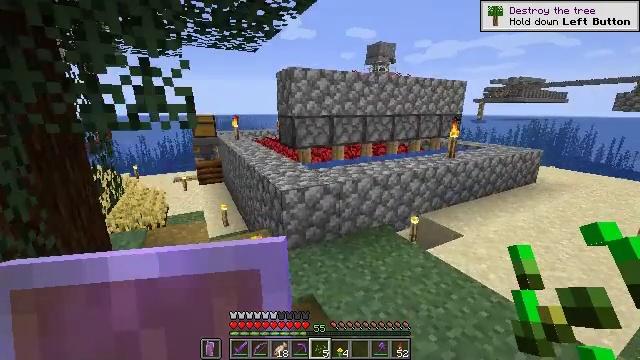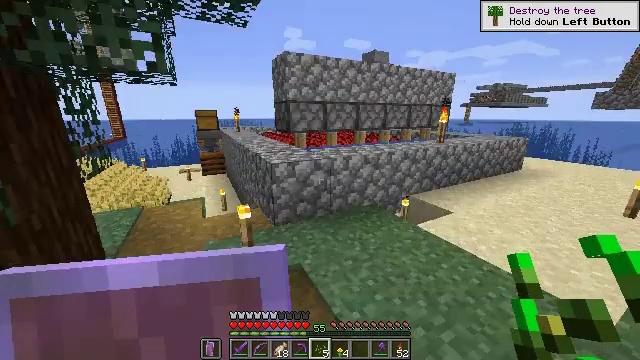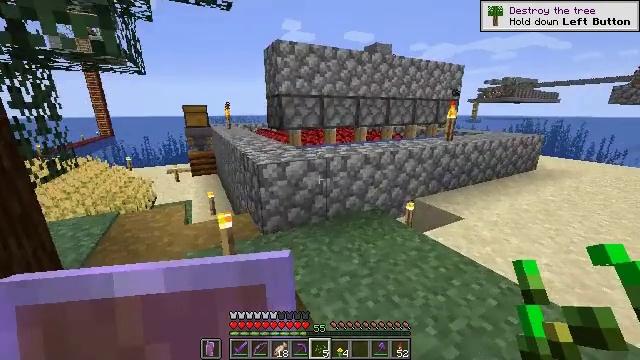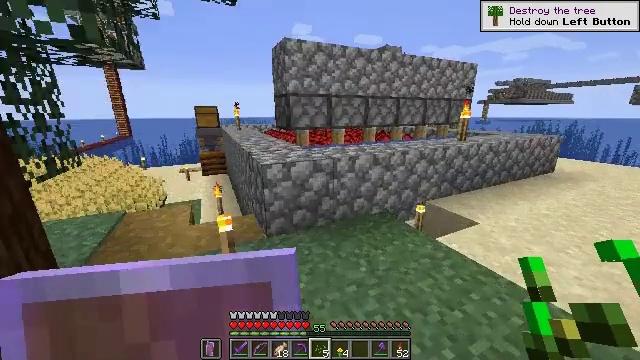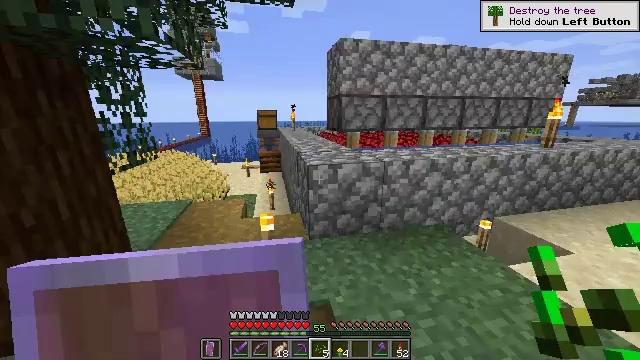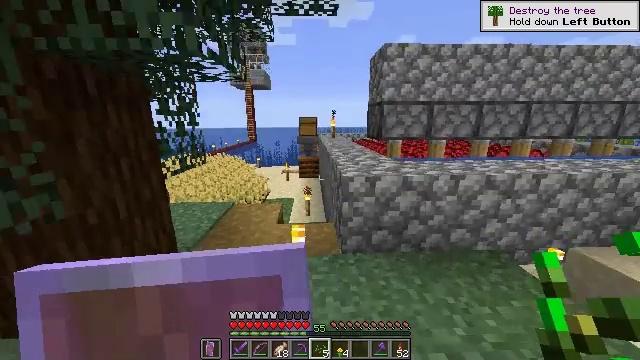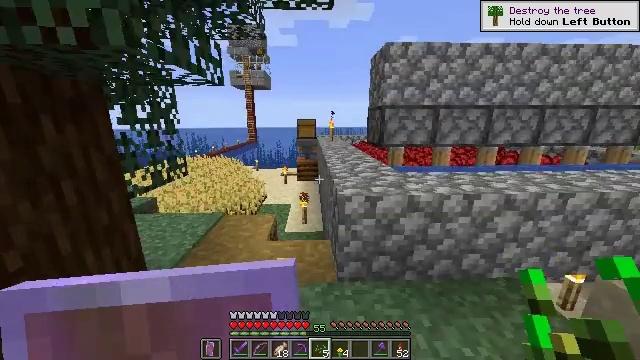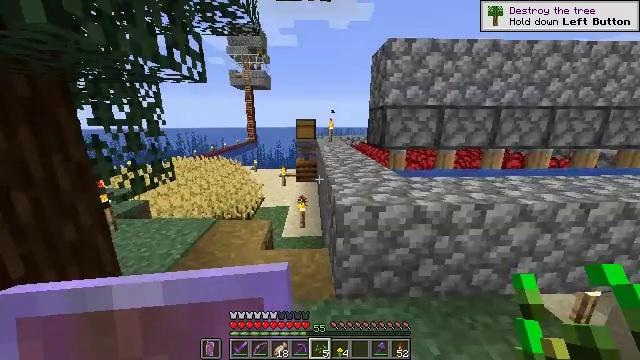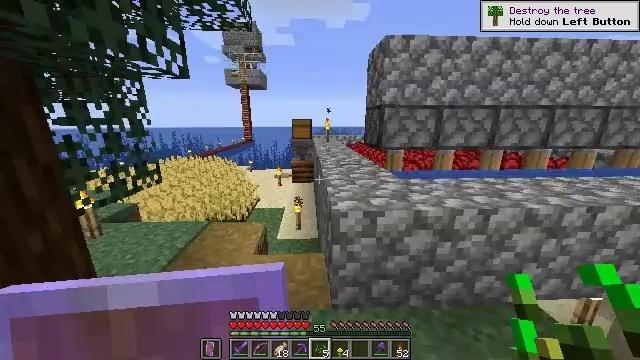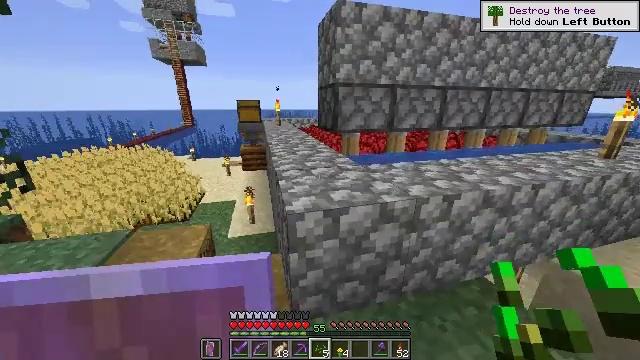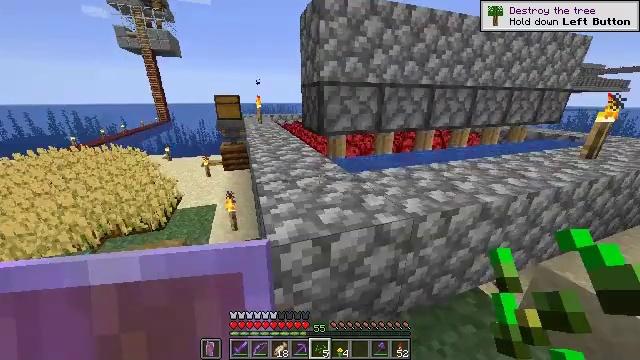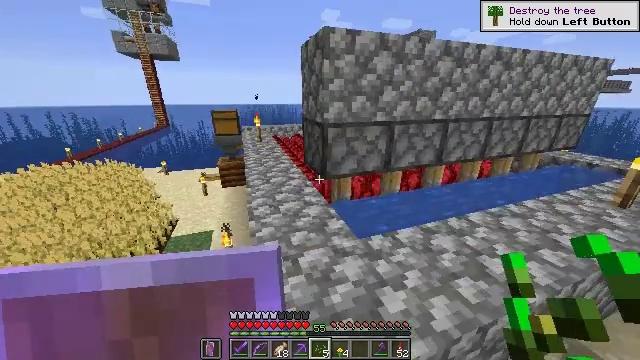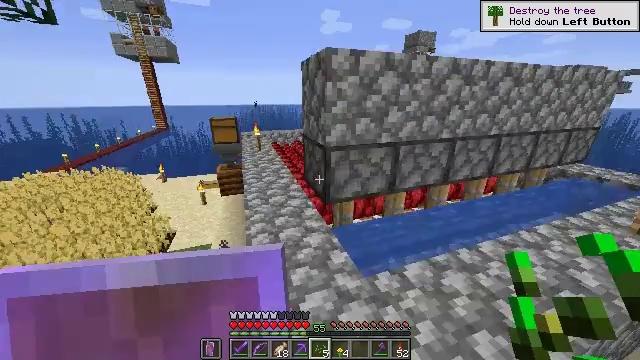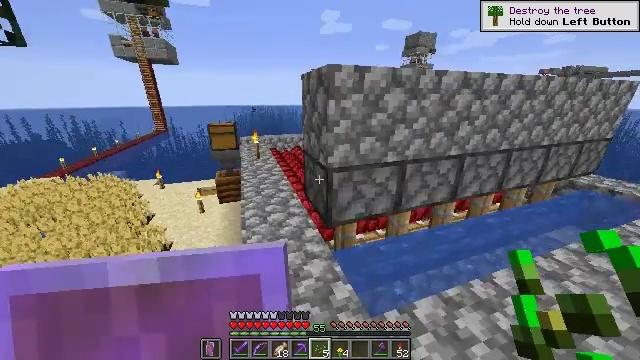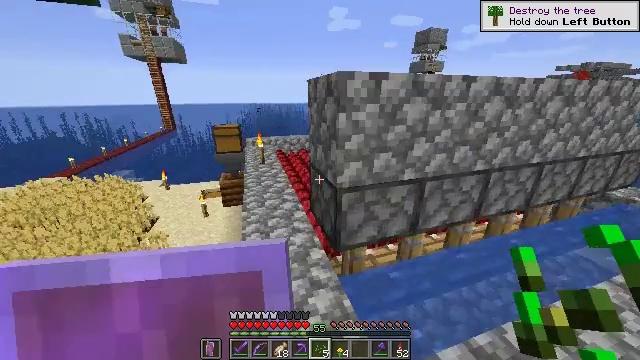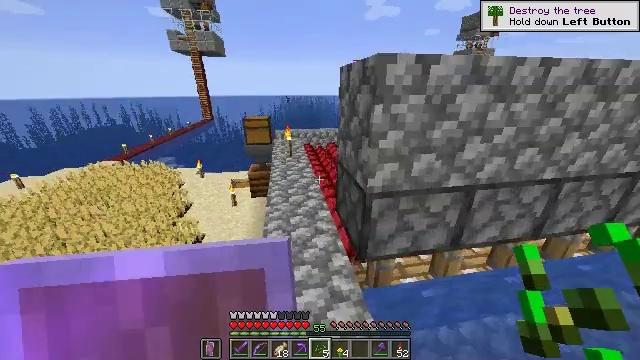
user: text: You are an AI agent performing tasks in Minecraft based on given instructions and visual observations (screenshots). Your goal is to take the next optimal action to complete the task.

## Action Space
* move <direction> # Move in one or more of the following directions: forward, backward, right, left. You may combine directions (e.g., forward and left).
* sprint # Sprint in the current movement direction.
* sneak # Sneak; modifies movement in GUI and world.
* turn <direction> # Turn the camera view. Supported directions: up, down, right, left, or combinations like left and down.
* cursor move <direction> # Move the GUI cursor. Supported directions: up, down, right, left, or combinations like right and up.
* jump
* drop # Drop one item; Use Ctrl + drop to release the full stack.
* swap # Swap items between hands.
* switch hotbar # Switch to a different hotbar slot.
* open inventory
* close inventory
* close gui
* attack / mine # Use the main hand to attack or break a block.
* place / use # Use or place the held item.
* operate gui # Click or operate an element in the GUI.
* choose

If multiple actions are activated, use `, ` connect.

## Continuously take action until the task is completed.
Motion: motion action
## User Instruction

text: Mine the sticky piston.
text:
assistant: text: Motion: move forward, sprint
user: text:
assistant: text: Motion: move forward, sprint
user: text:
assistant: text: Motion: move forward, sprint, turn left
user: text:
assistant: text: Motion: move forward, sprint, turn left
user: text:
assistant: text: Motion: move forward, sprint, turn left and up
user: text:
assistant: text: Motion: move forward, sprint
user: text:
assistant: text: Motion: move forward, sprint
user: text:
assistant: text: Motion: move forward, sprint
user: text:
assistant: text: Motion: move forward, sprint, turn right and down
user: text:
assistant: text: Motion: move forward, sprint, turn right and down, jump
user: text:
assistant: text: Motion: move forward, sprint, jump
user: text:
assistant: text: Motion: move forward, sprint, jump
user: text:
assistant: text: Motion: move forward, sprint, jump
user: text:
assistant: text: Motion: move forward, sprint, turn left, jump
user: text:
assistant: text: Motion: move forward, sprint, turn left and down
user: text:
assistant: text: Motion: move forward, sprint, turn left
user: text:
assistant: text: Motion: move forward, sprint, turn left
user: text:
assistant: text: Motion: move forward, sprint
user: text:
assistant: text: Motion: move forward, sprint
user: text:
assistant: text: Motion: move forward, sprint
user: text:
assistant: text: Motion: move forward, sprint
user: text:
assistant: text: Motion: move forward, sprint
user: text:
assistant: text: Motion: move forward, sprint
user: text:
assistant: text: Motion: move forward, sprint
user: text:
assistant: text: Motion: move forward, sprint
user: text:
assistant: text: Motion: move forward, sprint
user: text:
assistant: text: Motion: move forward, sprint
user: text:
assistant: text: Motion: move forward, sprint
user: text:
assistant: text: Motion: move forward, sprint
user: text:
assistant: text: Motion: move forward, sprint